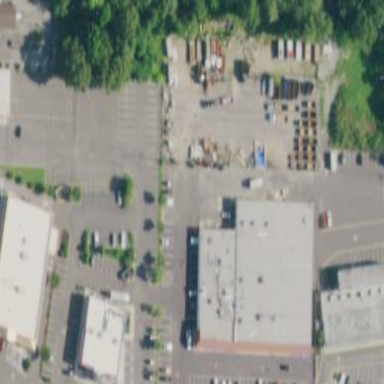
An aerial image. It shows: Retail area.